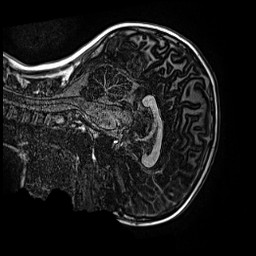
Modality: MP2RAGE
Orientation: sagittal
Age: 12
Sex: female
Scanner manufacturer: siemens
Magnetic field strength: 3 T
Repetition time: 4 s
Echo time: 0.00299 s